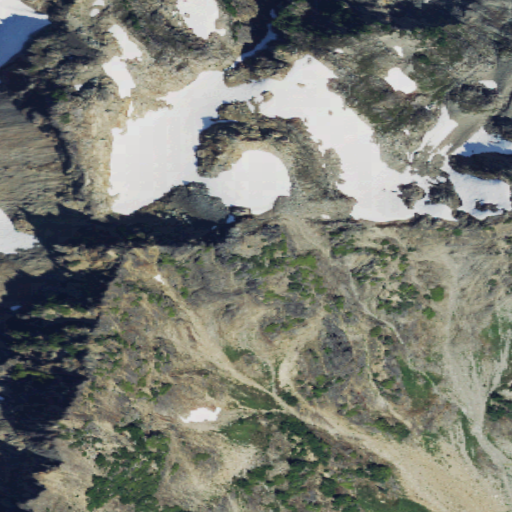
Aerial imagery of mountain in Washington named White Mountain containing barren land and snow